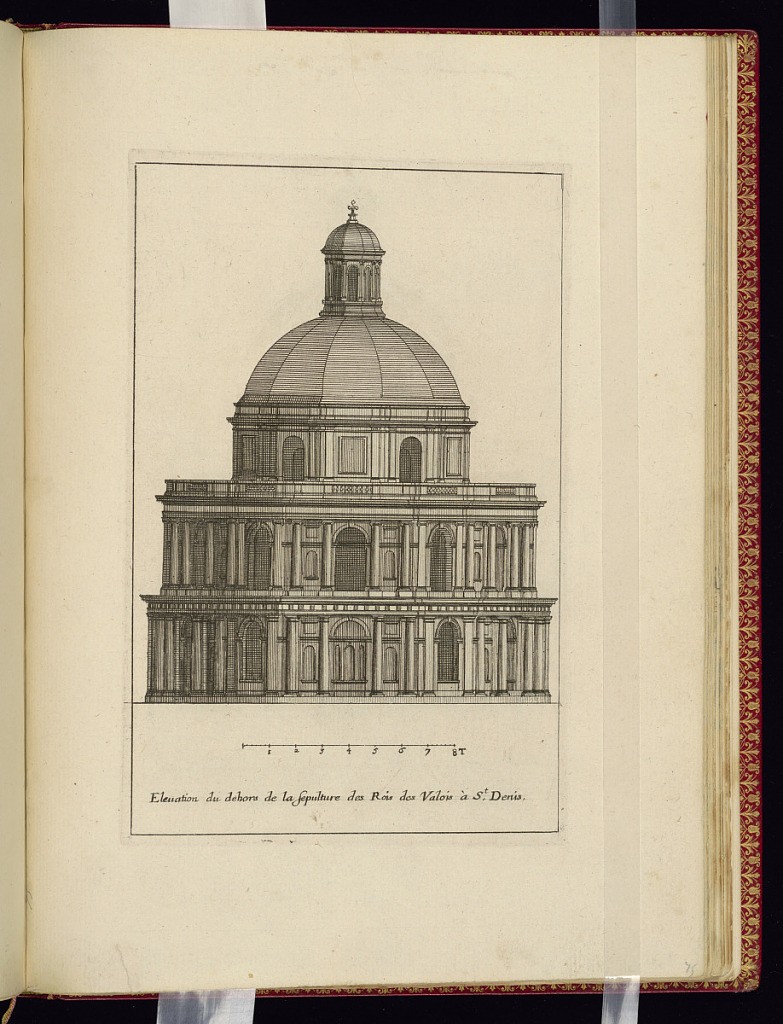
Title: Elevation du dehors de la Sepulture des Rois de Valois à St. Denis
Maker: Jean Marot, French, 1619 - 1679
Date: ca.1635–ca.1660
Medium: Etching on laid paper
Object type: Print
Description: Architectural exterior elevation of a domed rotunda mausoleum for the Valois kings. Three levels tiered featuring arches, columns, niches, a frieze, cupola, and balusters. A scale below. The plate is titled.